Field crop: tomato
Growth stage: 1
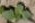
Species: solanum